Interaction volume radius: 5 \u00c5
Interaction volume height: 15 \u00c5
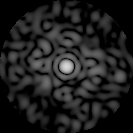
Disorder parameter: 0.8588